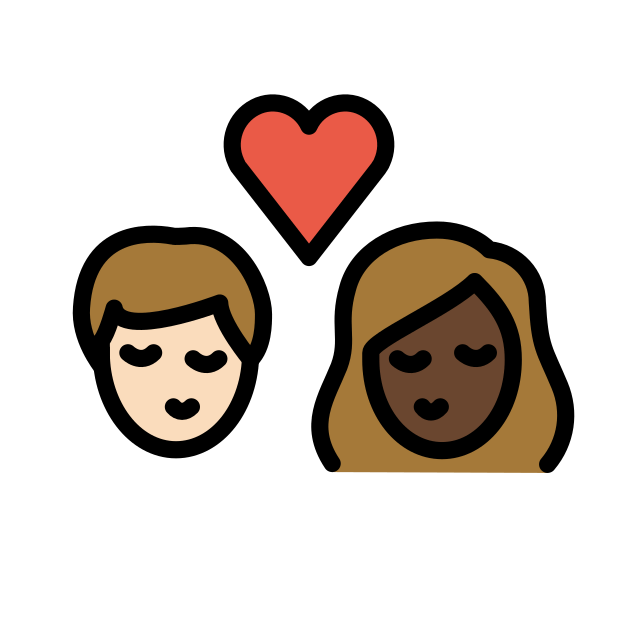
kiss: woman, man, light skin tone, dark skin tone